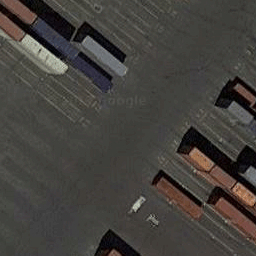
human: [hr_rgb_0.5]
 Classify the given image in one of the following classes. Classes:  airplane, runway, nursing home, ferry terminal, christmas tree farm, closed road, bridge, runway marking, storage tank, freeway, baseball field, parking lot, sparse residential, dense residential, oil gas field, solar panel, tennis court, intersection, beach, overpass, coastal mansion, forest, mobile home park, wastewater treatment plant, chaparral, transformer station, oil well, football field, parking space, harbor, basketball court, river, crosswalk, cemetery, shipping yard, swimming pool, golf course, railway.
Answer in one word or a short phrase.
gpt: shipping yard